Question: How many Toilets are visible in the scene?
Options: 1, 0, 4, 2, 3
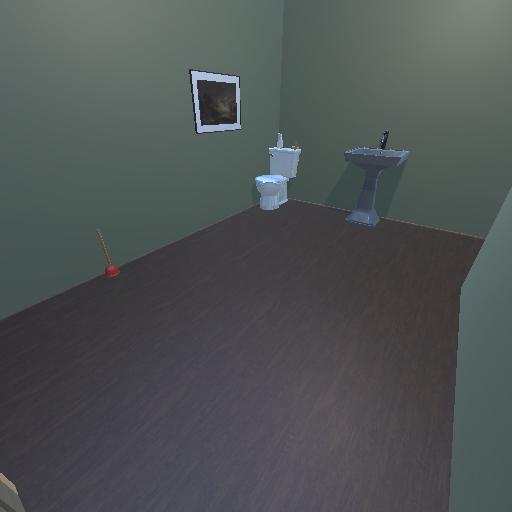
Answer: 1